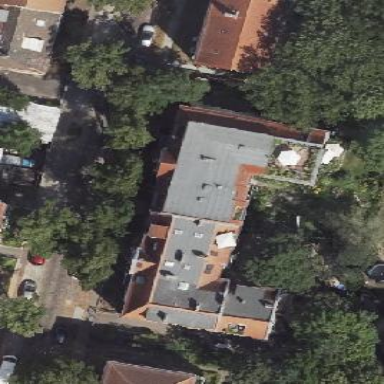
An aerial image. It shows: Residential building with double saltbox roof shape.